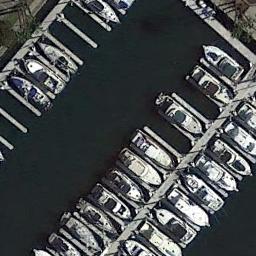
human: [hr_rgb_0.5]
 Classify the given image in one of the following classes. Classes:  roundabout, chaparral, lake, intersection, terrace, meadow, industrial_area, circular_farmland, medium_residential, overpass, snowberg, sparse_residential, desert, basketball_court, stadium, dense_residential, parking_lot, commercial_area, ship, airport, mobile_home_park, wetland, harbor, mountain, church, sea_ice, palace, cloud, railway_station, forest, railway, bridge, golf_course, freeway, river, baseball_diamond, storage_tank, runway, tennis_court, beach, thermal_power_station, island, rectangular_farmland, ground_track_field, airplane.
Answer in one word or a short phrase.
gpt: harbor